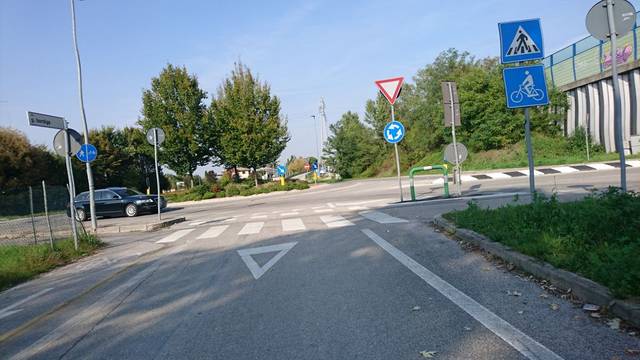
Region: Italy
Coordinates: 45.422, 11.857